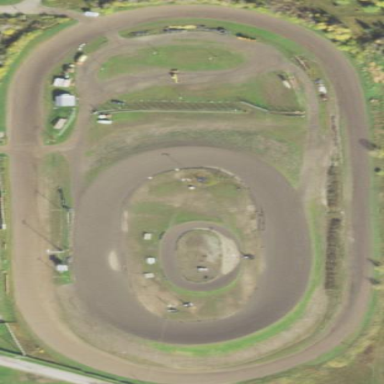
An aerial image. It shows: Unpaved raceway for motor sports.